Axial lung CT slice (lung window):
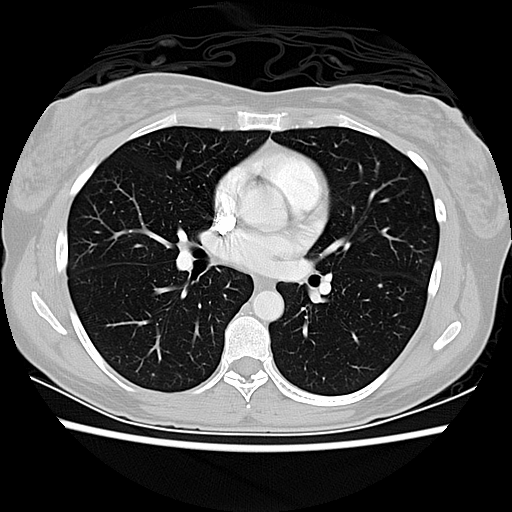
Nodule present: no